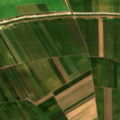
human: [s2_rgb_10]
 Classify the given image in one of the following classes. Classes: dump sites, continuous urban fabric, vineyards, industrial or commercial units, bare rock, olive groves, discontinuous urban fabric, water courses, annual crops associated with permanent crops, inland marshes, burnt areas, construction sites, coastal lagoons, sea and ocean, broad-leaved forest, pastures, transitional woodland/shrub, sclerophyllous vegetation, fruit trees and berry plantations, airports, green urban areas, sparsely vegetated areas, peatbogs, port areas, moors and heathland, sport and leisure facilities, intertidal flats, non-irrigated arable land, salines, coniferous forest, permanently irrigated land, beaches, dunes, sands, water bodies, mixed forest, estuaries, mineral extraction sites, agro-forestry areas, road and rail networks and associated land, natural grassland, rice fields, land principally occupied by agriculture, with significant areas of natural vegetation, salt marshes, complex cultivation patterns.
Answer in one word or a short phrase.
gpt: non-irrigated arable land